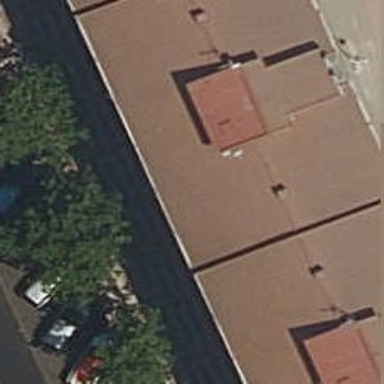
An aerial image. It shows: Car repair shop.